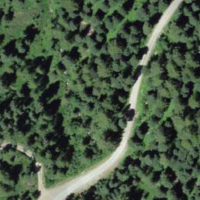
EUNIS habitat code: 43
Species observed at this site:
Caltha palustris